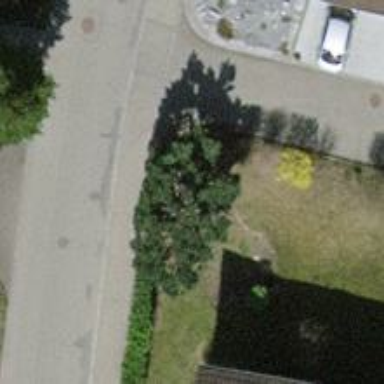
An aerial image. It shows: Sidewalk.